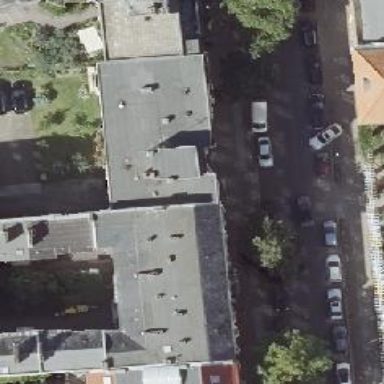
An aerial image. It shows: Kindergarten.